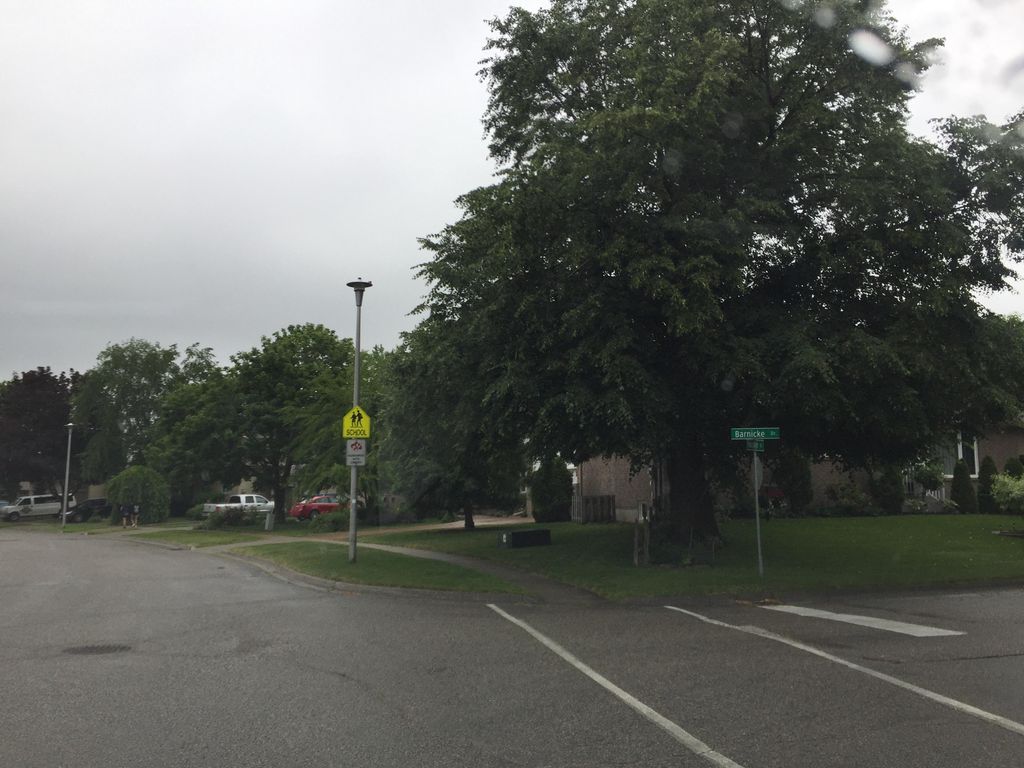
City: kitchener-waterloo